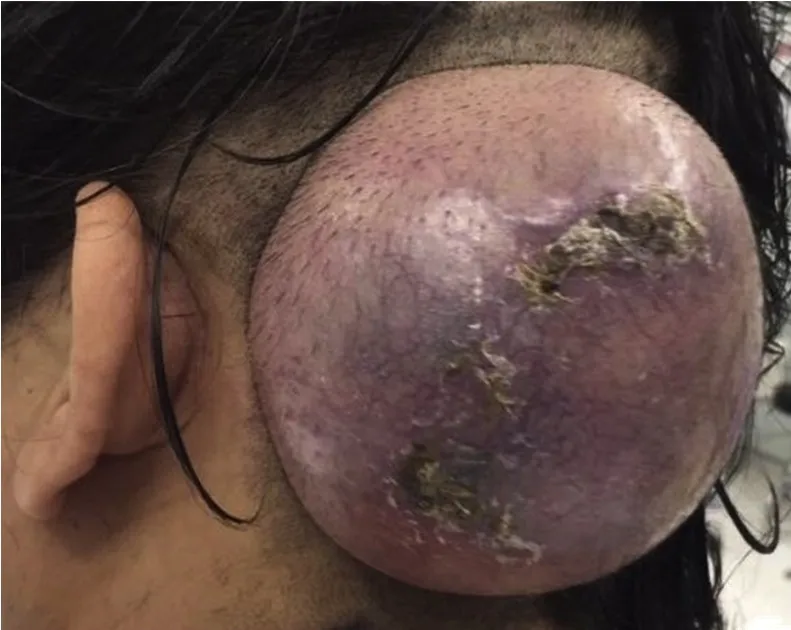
Clinical presentation upon day of surgery.
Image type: medical_photograph (skin_photograph)